Field crop: maize
Growth stage: 1
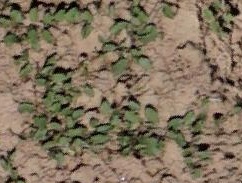
Species: convolvulus